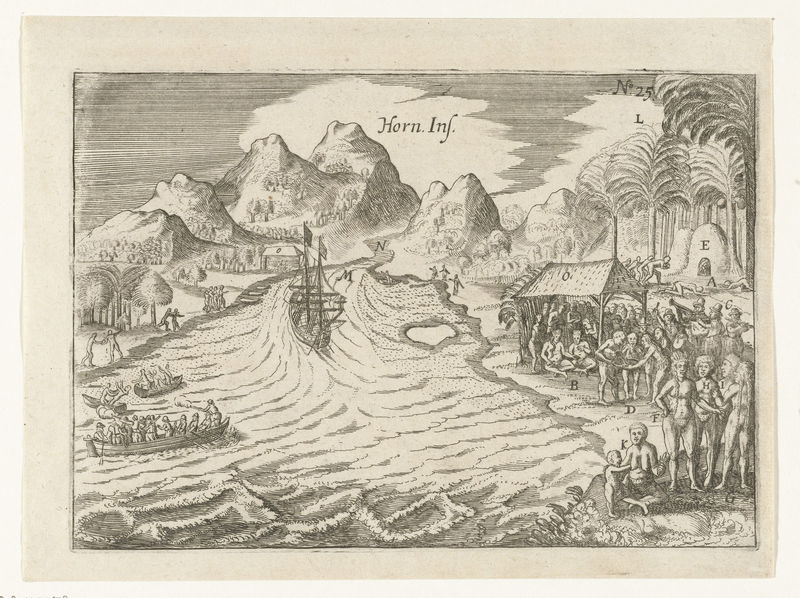
Titel: Ontvangst op de Hoornse eilanden
Standort: Amsterdam
Institution: Rijksmuseum
Schlagwörter: baum, felsen, himmel, meer, nackt, wasser, weiß, wolken, bäume, fluss, frauen, menschen, ufer, frankreich, paris, schwarz, zeichnung, haus, horn, natur, hütte, wald, boot, boote, ruder, schiff, schiffe, segel, wellen, segelschiff, berge, gebirge, grafik, hütten, amerika, palme, bucht, alpen, druck, buchstaben, beschriftung, volk, karte, palmen, seefahrer, sklaven, indianer, ureinwohner, eingeborene, expedition, einheimische, indigene, indogene, neue welt, lehmhütten, l, naturvolk, no 25, n 25